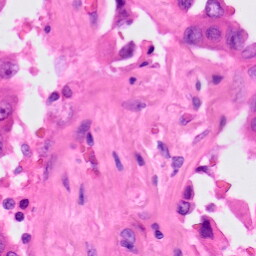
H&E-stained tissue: Lung